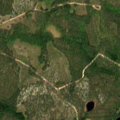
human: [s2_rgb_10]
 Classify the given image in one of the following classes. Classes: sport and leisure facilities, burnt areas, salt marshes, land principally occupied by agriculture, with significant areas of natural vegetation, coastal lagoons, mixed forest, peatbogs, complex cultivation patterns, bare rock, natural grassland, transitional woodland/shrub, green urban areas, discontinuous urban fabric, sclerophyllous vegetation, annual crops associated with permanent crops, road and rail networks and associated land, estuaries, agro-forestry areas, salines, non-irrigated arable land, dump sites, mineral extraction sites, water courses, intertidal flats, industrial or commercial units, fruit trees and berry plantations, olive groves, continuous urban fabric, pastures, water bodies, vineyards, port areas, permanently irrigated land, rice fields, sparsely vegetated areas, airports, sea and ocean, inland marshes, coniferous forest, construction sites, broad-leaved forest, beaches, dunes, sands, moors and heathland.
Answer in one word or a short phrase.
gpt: coniferous forest, transitional woodland/shrub, water bodies